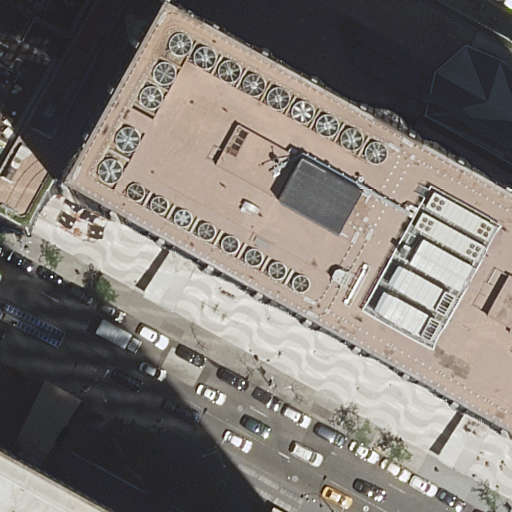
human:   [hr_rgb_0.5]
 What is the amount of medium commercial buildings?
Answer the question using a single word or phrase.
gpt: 0

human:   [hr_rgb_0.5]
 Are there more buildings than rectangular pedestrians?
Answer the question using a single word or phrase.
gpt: yes

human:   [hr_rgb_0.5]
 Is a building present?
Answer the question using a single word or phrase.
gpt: yes

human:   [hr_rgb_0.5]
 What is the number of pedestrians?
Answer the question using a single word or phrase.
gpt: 2

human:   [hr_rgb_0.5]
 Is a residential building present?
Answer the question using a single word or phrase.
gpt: no

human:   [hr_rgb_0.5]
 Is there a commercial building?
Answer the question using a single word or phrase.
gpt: yes

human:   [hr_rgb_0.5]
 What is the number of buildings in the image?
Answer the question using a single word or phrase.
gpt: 3

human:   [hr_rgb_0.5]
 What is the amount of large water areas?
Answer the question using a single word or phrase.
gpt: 0

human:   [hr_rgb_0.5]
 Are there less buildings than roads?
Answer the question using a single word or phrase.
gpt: no

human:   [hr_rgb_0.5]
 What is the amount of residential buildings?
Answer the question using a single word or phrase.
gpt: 0

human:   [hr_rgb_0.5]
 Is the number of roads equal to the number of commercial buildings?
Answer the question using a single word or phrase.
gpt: no

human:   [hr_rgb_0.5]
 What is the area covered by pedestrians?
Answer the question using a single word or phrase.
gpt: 763m2

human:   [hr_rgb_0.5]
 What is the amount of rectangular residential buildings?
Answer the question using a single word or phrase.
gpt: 0

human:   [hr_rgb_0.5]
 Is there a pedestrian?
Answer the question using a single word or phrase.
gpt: yes

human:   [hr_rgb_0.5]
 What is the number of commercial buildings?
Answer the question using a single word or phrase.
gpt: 3

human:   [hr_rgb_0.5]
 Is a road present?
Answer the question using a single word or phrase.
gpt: yes

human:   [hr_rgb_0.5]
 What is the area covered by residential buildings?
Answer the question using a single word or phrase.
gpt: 0m2

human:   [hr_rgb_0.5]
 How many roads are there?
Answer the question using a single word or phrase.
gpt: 1

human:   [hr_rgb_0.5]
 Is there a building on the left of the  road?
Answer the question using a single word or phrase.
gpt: yes

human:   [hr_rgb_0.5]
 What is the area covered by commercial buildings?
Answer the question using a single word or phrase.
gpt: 6708m2

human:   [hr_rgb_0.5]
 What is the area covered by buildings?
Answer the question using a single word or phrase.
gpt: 6708m2

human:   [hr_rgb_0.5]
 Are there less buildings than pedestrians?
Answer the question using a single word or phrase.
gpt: no

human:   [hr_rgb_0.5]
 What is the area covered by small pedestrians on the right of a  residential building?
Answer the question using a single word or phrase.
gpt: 0m2

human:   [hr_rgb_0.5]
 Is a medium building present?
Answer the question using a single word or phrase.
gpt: no

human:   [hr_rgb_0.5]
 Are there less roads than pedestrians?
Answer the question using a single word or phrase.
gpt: yes

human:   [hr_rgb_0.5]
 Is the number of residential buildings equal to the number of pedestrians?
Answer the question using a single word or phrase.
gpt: no

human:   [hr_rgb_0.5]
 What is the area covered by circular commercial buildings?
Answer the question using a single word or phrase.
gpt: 0m2

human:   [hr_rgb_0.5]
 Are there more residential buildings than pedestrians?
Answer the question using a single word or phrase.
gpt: no

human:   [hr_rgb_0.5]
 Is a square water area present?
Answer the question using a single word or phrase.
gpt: no

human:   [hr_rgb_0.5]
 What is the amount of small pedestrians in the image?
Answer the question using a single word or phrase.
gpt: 1

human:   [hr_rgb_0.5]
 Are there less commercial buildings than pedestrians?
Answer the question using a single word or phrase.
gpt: no

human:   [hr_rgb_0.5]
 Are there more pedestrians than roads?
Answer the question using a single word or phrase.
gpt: yes

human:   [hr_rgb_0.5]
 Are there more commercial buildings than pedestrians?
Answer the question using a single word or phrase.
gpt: yes

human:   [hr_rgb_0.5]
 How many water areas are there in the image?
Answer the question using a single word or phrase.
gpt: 0

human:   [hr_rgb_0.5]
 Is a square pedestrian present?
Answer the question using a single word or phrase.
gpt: no

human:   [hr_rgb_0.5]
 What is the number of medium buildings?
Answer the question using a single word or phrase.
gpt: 0

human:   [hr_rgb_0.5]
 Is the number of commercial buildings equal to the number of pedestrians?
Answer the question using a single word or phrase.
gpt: no

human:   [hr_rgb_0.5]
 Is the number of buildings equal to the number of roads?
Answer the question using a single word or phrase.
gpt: no

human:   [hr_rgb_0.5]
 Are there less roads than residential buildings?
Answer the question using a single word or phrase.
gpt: no

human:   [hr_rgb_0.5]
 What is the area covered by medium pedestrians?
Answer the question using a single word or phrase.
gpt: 0m2

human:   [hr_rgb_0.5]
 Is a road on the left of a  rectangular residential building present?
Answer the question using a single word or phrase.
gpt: no

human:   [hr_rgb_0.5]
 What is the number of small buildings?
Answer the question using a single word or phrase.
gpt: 1

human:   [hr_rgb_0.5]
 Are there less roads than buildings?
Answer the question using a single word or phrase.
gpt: yes

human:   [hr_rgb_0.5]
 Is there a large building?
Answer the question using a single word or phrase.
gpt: yes

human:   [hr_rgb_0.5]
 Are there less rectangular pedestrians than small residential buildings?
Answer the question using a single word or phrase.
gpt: no

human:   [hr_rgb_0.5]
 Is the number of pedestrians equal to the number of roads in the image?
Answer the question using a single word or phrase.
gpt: no

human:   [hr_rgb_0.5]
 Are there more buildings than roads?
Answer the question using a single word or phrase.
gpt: yes

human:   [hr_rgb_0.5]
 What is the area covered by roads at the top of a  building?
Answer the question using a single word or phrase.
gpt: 0m2

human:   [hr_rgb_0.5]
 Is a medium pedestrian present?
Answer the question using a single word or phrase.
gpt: no

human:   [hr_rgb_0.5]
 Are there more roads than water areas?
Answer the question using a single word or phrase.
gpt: yes

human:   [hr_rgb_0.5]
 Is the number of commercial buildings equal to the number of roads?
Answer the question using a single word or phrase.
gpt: no

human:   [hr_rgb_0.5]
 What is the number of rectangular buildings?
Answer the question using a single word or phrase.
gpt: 2

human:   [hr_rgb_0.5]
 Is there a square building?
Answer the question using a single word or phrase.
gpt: no

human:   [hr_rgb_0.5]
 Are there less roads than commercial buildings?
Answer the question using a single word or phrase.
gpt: yes

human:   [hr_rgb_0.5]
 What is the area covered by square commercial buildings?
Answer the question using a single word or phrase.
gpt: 0m2

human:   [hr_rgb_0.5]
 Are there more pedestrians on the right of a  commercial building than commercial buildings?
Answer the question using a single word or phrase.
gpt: no

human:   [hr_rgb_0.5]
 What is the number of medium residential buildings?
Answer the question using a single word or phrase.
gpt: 0

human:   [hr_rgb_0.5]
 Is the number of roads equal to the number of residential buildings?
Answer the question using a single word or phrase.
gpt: no

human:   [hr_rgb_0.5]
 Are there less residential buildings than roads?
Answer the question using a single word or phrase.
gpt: yes

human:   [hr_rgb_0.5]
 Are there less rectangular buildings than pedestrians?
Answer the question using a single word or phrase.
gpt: no

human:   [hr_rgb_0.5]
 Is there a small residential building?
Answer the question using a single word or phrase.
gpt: no

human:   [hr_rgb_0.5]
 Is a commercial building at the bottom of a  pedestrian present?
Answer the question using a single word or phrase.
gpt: no

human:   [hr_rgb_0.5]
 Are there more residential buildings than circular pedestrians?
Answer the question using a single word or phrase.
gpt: no

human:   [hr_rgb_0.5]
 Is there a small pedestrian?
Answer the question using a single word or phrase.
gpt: yes